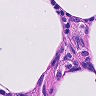
Metastatic tissue present: no